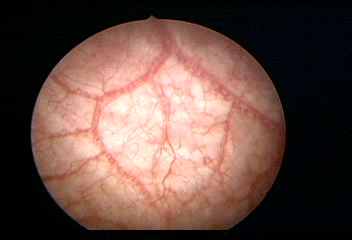
Modality: WLC
Class: Normal mucosa
Bladder cancer association: No